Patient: sex F, age 80
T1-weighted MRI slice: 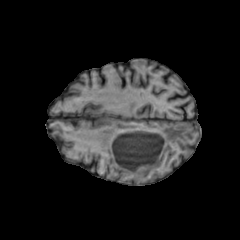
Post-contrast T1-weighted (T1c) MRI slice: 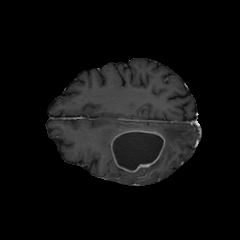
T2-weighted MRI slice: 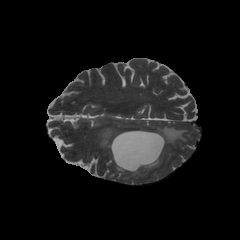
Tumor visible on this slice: yes
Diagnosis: Glioblastoma, IDH-wildtype
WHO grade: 4